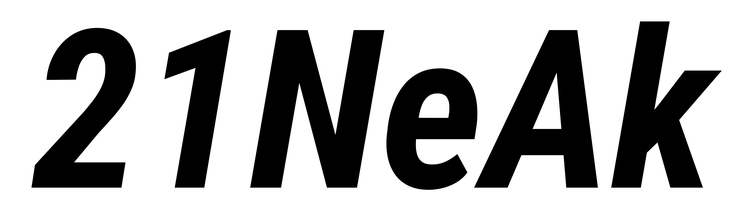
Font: Roboto-Italic_Condensed_Bold_Italic